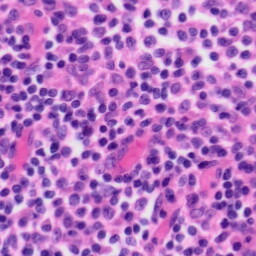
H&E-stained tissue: Tonsil